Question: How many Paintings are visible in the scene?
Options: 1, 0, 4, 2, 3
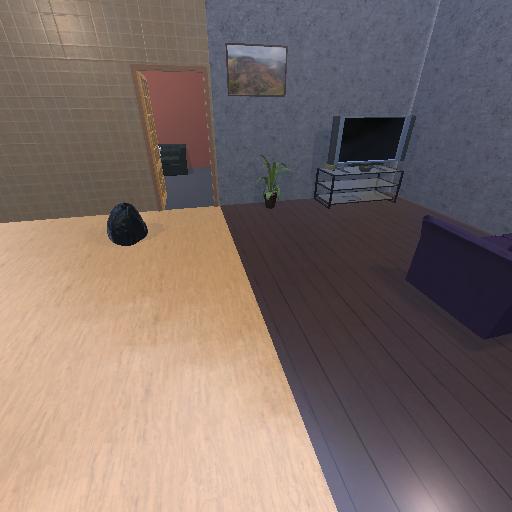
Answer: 1